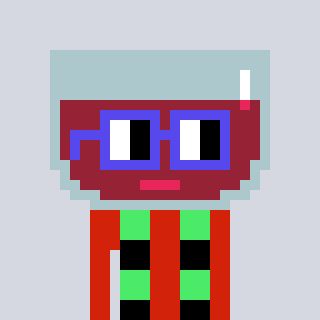
a pixel art character with square blue glasses, a wine-shaped head and a red-colored body on a cool background